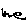
Label: line